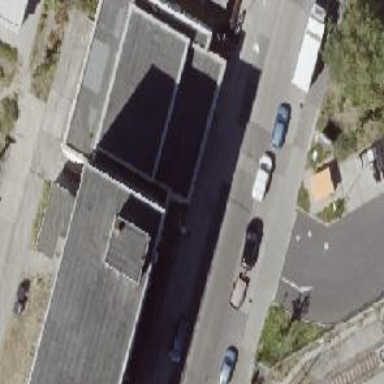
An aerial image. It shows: Residential road with concrete surface and sidewalks on both sides. Parking on the left side is parallel and on the kerb. The left sidewalk surface is made of concrete plates.